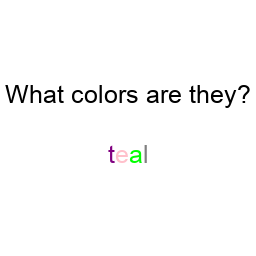
Color: purple, pink, lime, gray
Color name shown: teal
Background color: white
Question text color: black